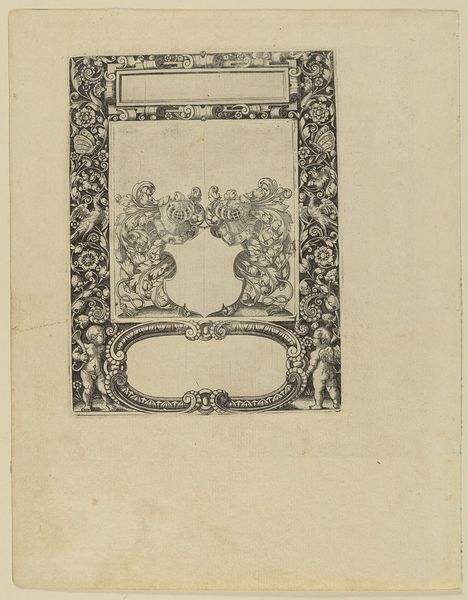
Titel: Umrahmung mit Wappen
Künstler: Theodor de Bry
Standort: Hamburg
Institution: Museum für Kunst und Gewerbe Hamburg
Schlagwörter: vogel, symbol, papier, grafik, graphik, kartusche, ornamente, fotografie, photographie, panzer, druckgraphik, druckgrafik, stich, helm, schmetterling, putten, kupferstich, amoretten, groteske, wasserzeichen, erdbeere, wappenschild, rollwerk, familienwappen, reproduktionen, druckerzeugnisse, vögel, tierornamente, rüstung, ornamentstich, vorlageblätter, schweifgroteske